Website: crate-barrel
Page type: newsletter-management
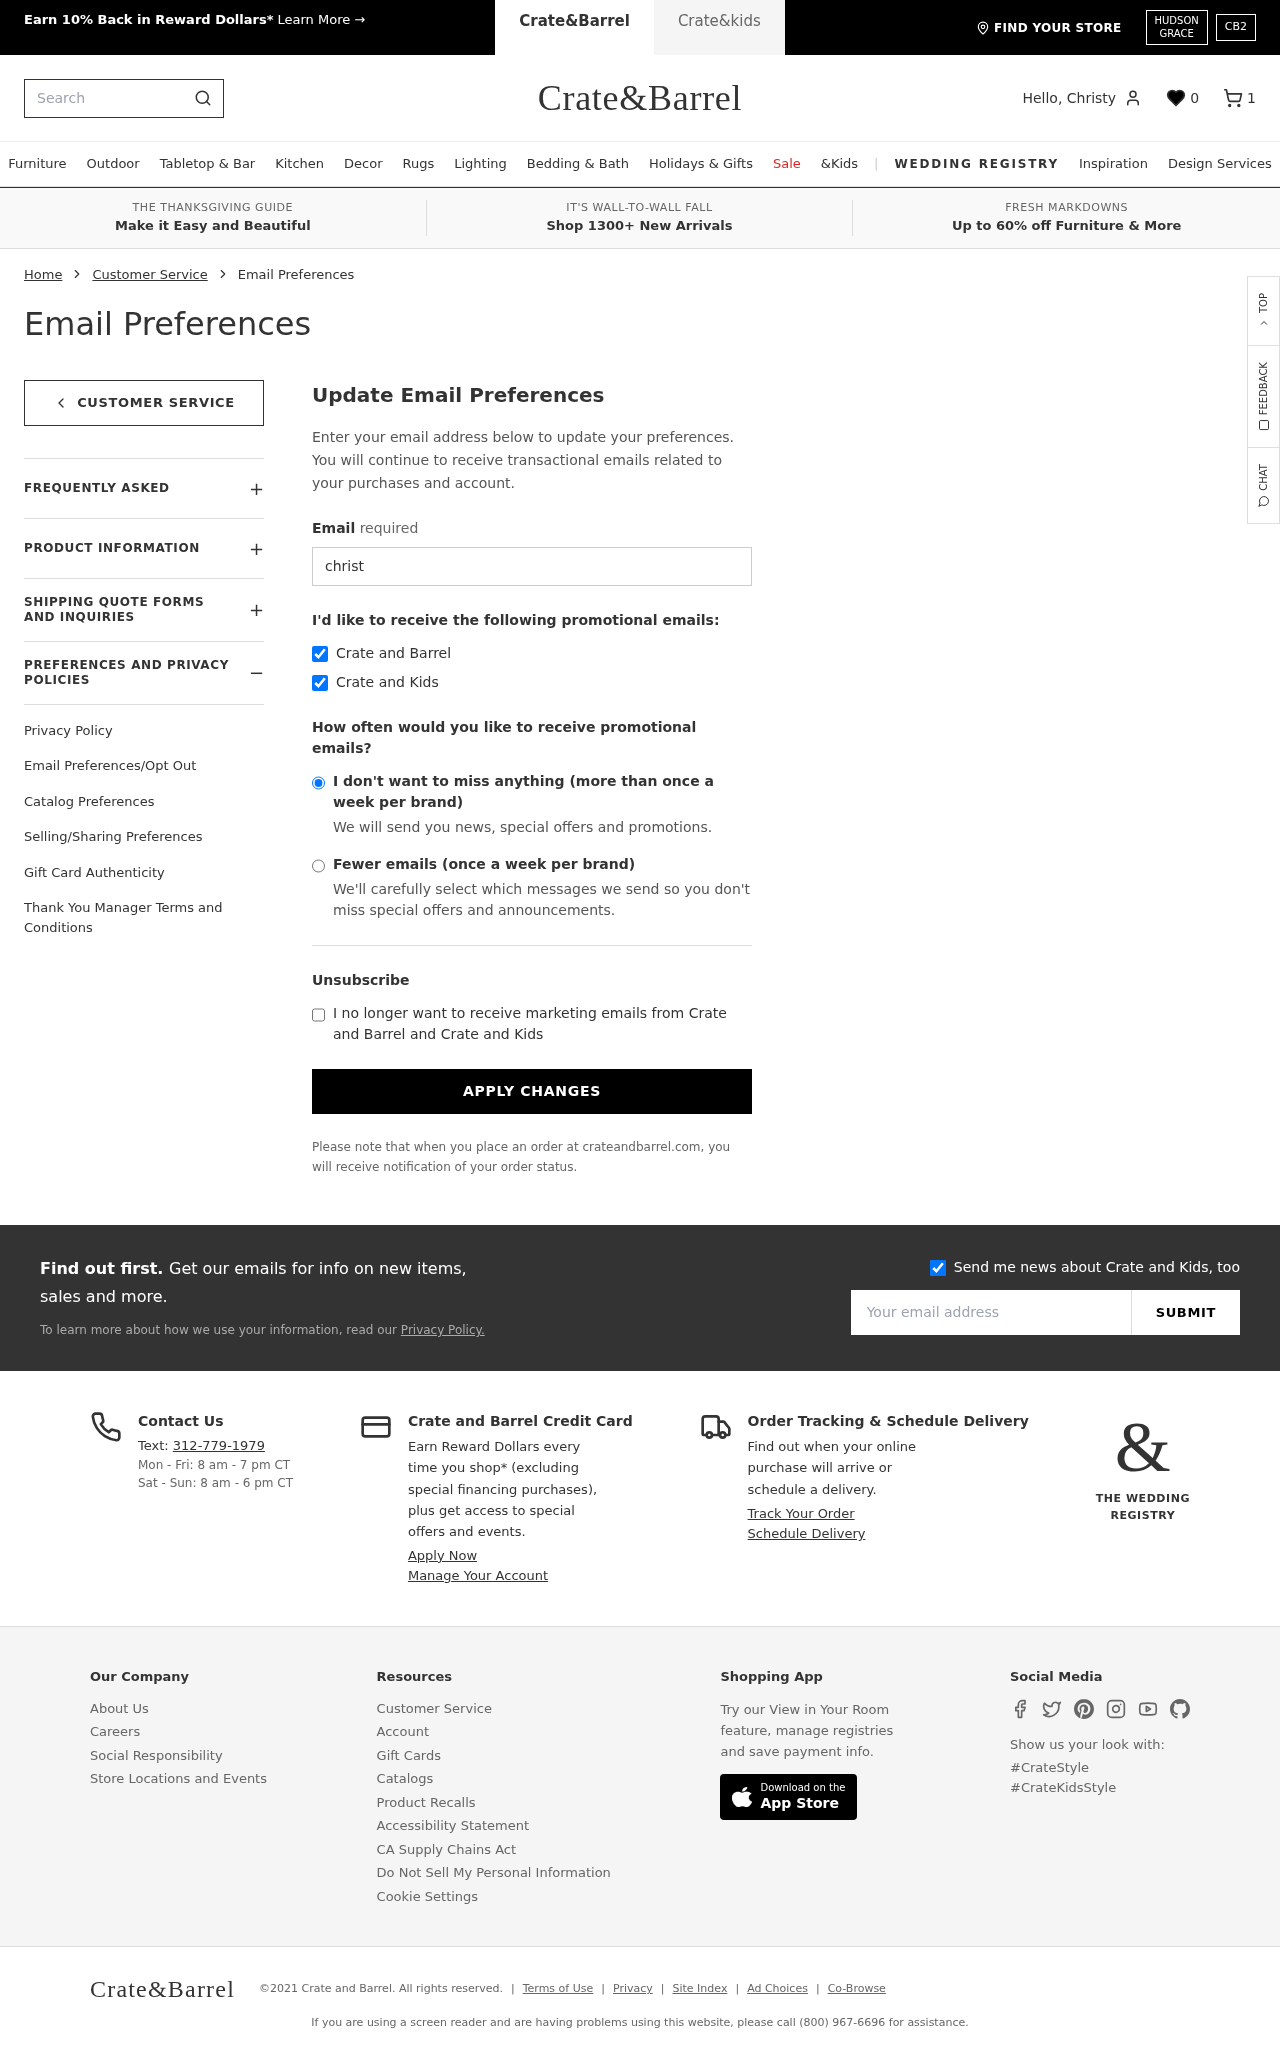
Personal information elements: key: PII_EMAIL
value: christy_dougherty@gmail.com
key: PII_FIRSTNAME
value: Christy
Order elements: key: ORDER_NUM_ITEMS
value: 1
Search elements: key: HEADER_SEARCH
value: Search
Other elements: key: FAVORITES_COUNT
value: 0